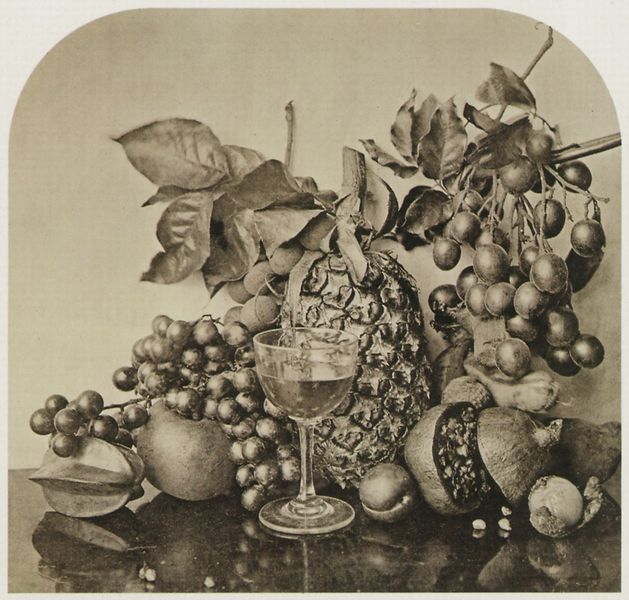
Titel: Stillleben
Künstler: John Thomson
Standort: Leverkusen
Institution: Sammlung Bernd Lohse
Schlagwörter: blätter, fuß, gemälde, wasser, weiß, ausschnitt, braun, glas, grau, orange, schwarz, tisch, zeichnung, obst, spiegel, spiegelung, kelch, blatt, frucht, früchte, gemüse, stilleben, stillleben, trauben, apfel, äpfel, ernte, grafik, rand, sepia, lehnen, wein, realistisch, spiegeln, glänzen, exotisch, foto, fotografie, photographie, stiel, kirschen, stiele, stengel, weinglas, kerne, schwarzweiss, lorbeer, tischplatte, ranke, photo, weintrauben, durchsichtig, pfirsich, aprikose, granatapfel, pflaume, zitrone, rebe, kelche, aufnahme, schwar, nuss, ananas, kerben, oliven, pfirsisch, quitten, photgraphie, sternanis, fotog, annanas, grantapfel, karambole, rafie, sternfrucht, süßwein, granatafel, physalis, zreich, rant, spiegelunng, exotische früchte, litschi